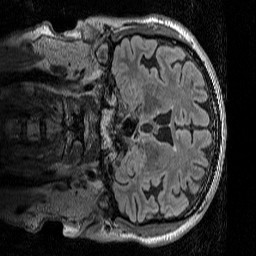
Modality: T2w
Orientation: coronal
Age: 69
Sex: male
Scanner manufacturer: siemens
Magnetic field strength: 3 T
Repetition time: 5 s
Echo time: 0.386 s